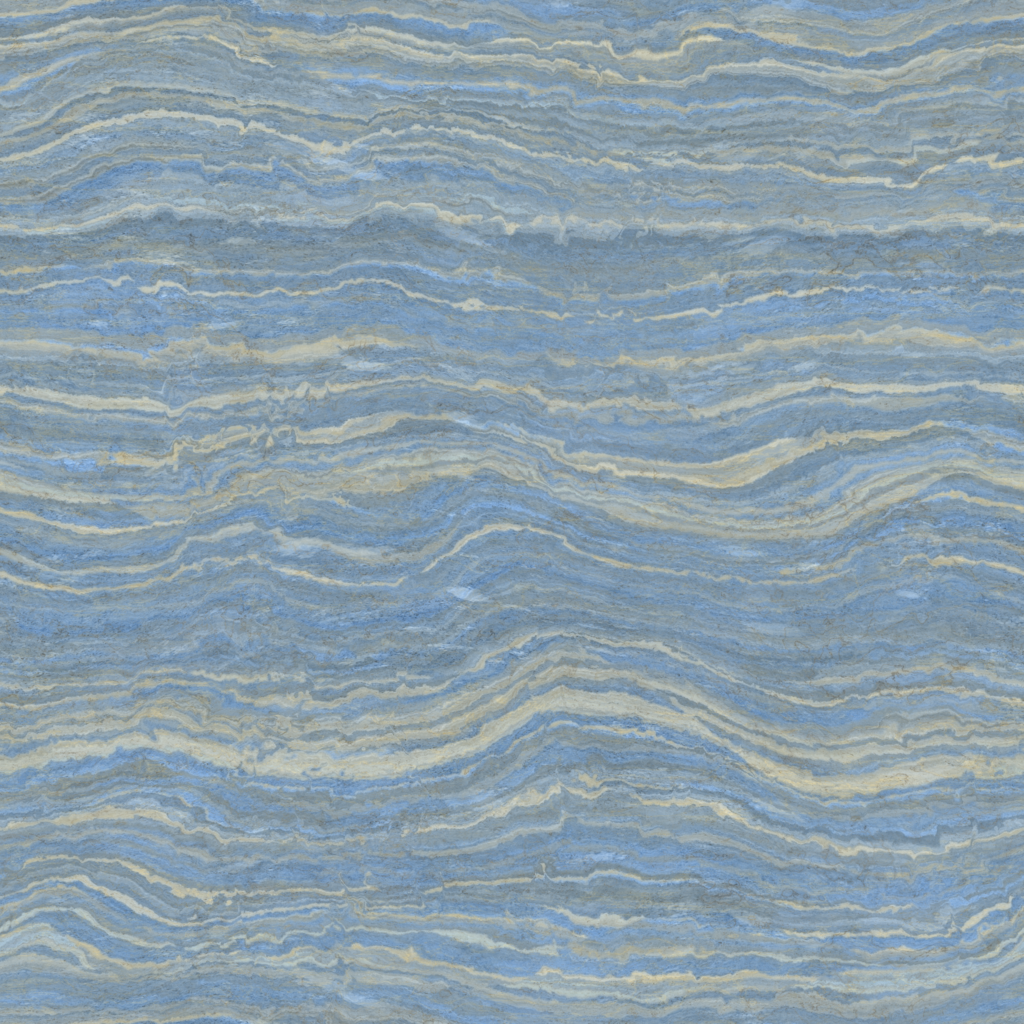
Texture map type: Color